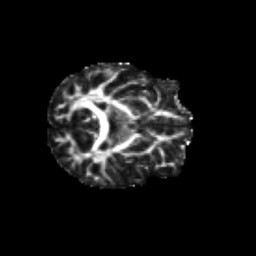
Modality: FA
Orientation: axial
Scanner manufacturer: siemens
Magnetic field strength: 3 T
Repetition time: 9.2 s
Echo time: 0.084 s